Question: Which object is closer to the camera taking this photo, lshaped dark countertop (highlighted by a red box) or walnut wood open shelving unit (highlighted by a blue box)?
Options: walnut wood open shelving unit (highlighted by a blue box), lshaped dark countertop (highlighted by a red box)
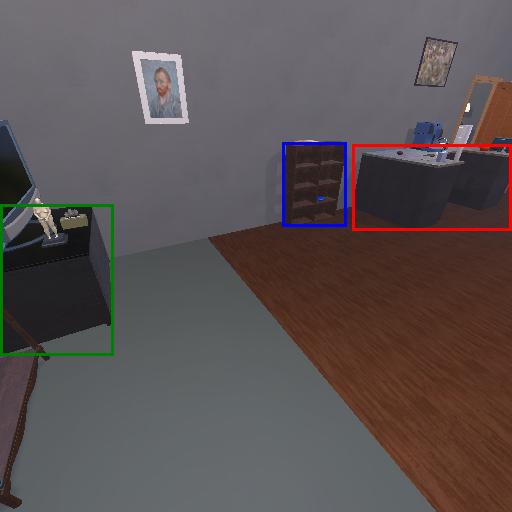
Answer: walnut wood open shelving unit (highlighted by a blue box)